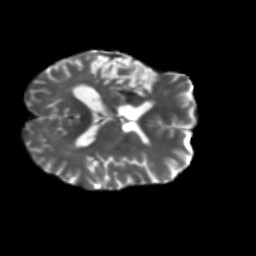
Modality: T2w
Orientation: axial
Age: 74
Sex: female
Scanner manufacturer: siemens
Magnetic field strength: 3 T
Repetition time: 5.25 s
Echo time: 0.08 s